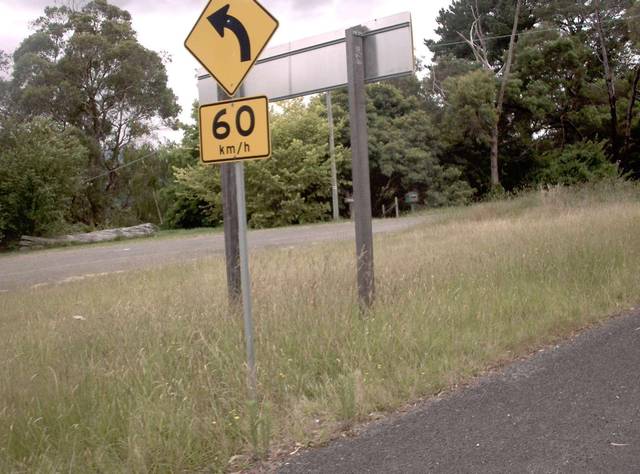
Region: Australia
Coordinates: -37.647, 145.55